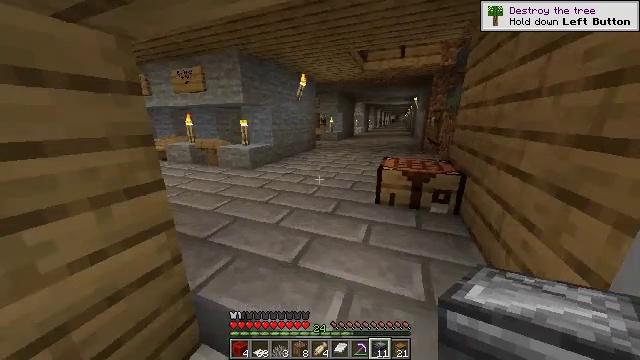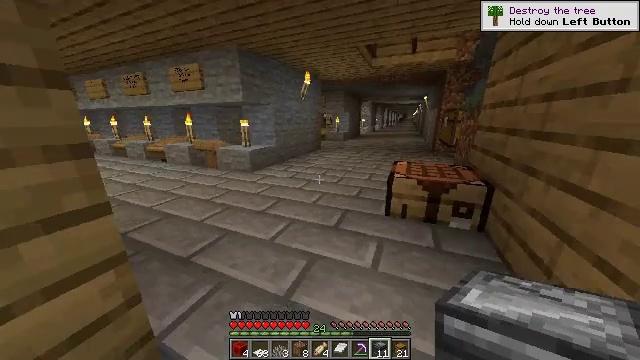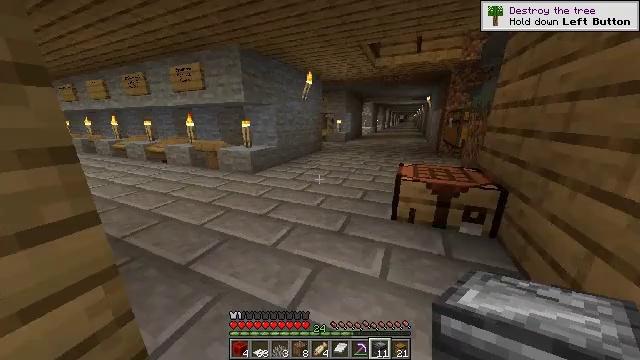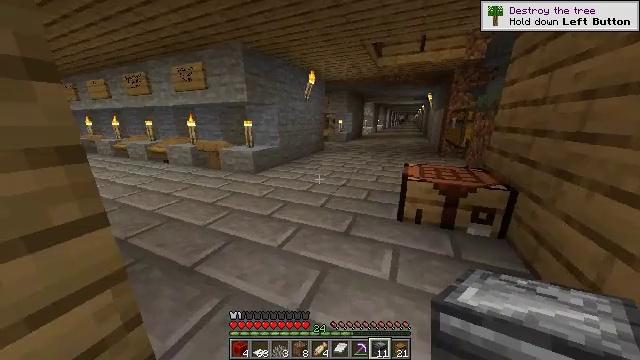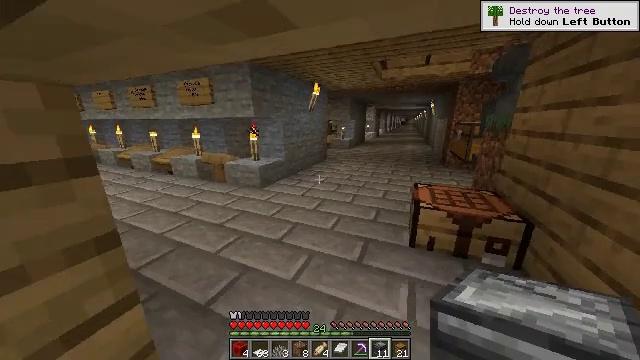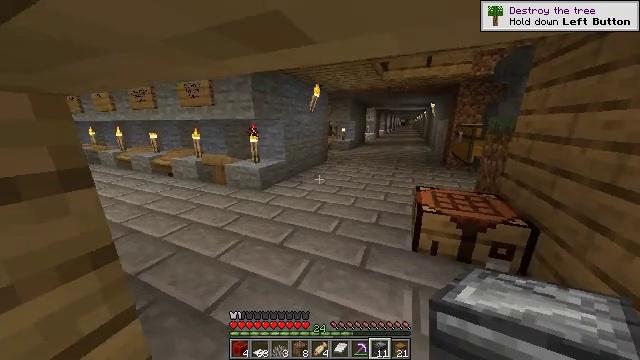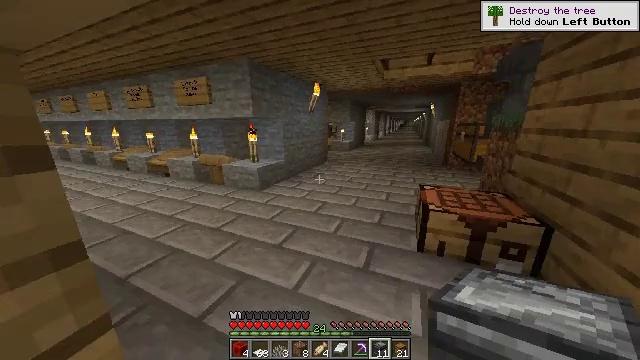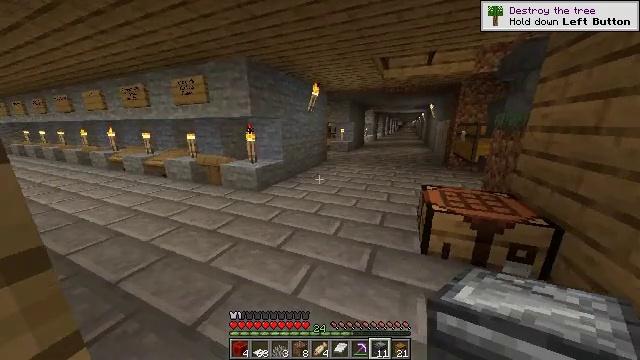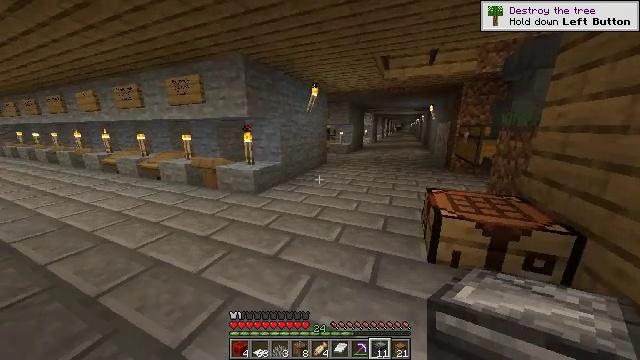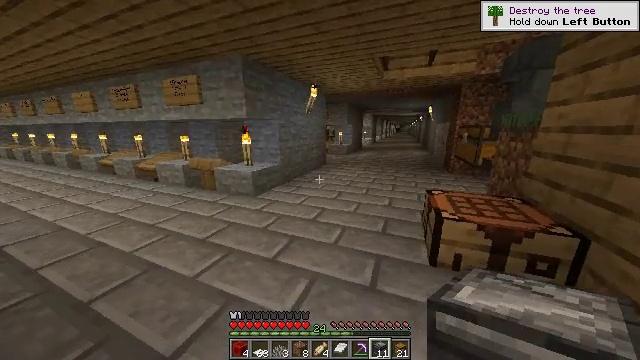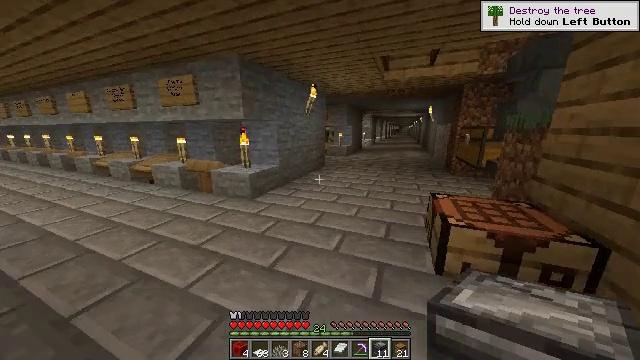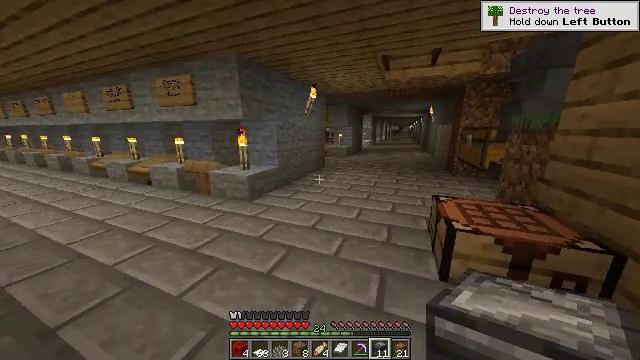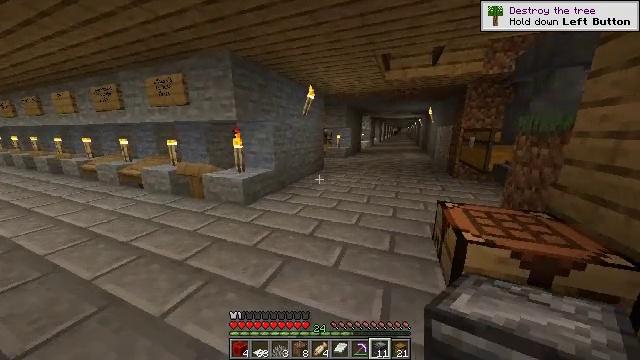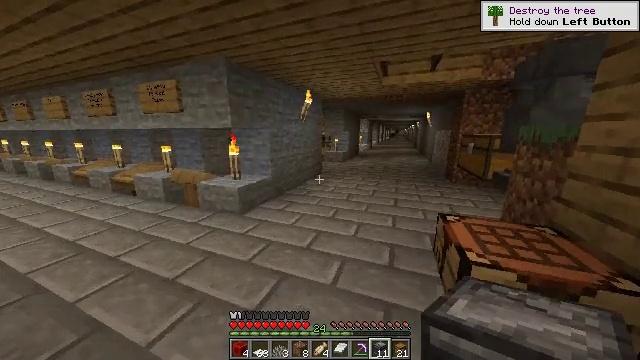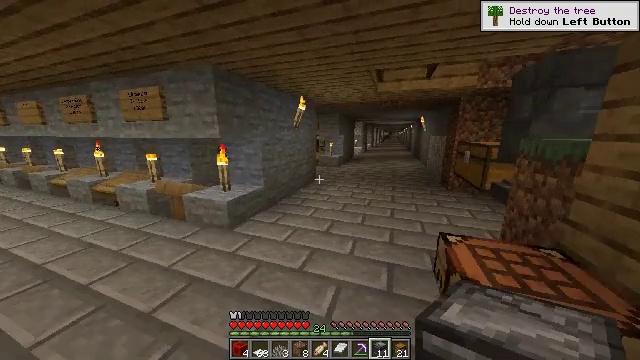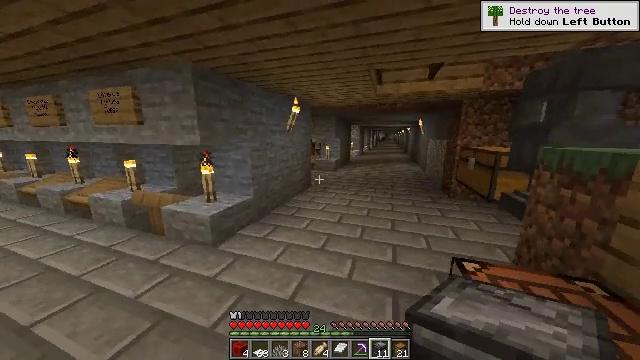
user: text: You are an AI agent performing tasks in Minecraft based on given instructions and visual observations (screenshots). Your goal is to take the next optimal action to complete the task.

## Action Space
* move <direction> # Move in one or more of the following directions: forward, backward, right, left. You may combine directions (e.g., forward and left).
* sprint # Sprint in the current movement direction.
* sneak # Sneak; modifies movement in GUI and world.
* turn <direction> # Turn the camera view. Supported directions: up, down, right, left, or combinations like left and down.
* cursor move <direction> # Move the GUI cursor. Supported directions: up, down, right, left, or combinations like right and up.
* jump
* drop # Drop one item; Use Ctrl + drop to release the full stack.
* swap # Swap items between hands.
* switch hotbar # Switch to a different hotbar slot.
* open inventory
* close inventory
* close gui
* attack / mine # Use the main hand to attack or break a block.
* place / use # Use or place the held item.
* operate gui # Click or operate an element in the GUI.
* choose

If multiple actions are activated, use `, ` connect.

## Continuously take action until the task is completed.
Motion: motion action
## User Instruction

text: Utilize a crafting table to create redstone.
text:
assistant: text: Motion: move forward, turn left
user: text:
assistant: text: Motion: move forward
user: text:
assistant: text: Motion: move forward, sneak
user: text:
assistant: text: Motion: move forward, sneak
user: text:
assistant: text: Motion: move forward, sneak
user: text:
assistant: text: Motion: move forward, sneak
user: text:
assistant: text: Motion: move forward, sneak
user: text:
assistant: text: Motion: move forward, sneak
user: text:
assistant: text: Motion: move forward, sneak
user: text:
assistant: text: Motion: move forward
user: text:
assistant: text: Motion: move forward
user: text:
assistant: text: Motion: move forward
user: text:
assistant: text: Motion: move forward
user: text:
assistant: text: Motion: move forward, turn right
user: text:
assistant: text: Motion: move forward, turn right
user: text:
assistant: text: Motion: move forward
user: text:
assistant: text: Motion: move forward
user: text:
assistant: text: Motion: move forward, turn right
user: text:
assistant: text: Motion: move forward, turn right
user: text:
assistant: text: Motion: move forward, turn right and up
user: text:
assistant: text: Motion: move forward
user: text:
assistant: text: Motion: move forward
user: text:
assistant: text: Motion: move forward
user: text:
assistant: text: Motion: move forward
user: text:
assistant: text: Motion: move forward, turn right
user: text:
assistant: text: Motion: move forward
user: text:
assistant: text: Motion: move forward
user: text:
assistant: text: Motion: move forward
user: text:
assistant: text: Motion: move forward
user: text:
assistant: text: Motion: move forward and move right